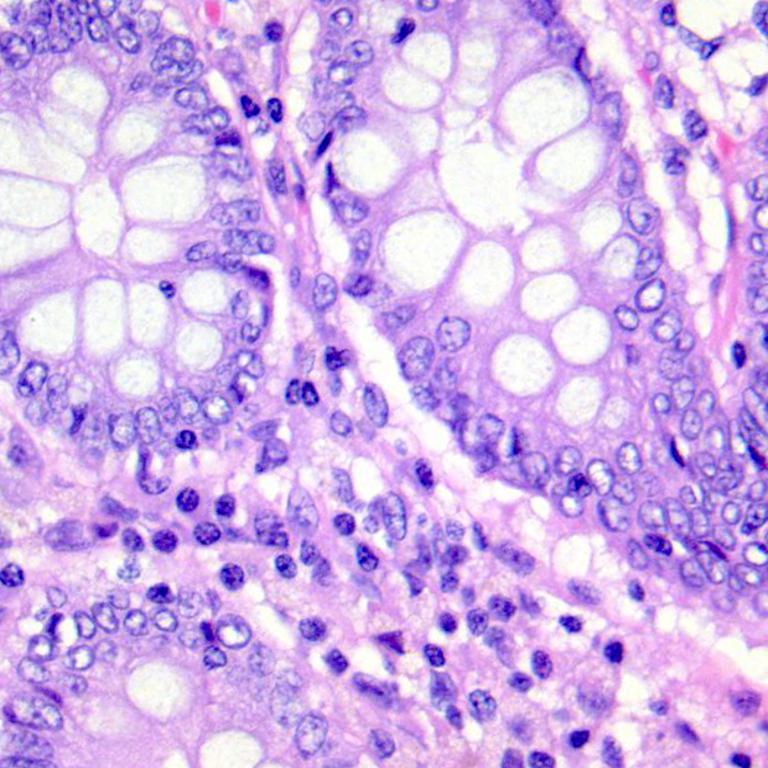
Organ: colon
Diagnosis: benign